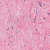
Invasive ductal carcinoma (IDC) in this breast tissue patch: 0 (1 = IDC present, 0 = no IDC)